Question: I'm trying to create the following:
Giving an array of objects, that every object represents a clickable line.
In the end it needs to look like the image below.

my code works mostly but i have 2 problems:
1: when looking in the log there are allot off errors.
'''
Error: [$rootScope:infdig] 10 $digest() iterations reached. Aborting!
Error: Invalid value for <rect> attribute transform="{{min.rotate}}"
'''
2: the onClick isn't working (probably because of the errors)
My directive code:
'''
app.directive('clock24', ['$filter','$rootScope', function($filter,$rootScope) {
var linkFunction = function(scope, element, attributes) {
scope.obj = attributes["clock24"];
scope.hrs = [12,1,2,3,4,5,6,7,8,9,10,11];
scope.mins = [];
for(var i=0 ; i<60; i++){
scope.mins.push(i)
}
scope.getHrs = function(){
var res = [];
var rotate = 0;
var raze = 360/ scope.hrs.length;
angular.forEach(scope.hrs, function(hr, key) {
this.push({"key":key,"id":hr,"rotate":"rotate("+rotate+" 250 250)"});
rotate+=raze;
}, res);
return res;
};
scope.getMins = function(){
var res = [];
var rotate = 0;
var raze = 360/ scope.mins.length;
angular.forEach(scope.mins, function(min, key) {
this.push({"key":key,"id":min,"rotate":"rotate("+rotate+" 250 250)"});
rotate+=raze;
}, res);
return res;
};
};
return {
restrict: 'A',
scope: false,
templateUrl: 'clockTemplate.html',
link: linkFunction
}
}]);
'''
My template code:
'''
<div class="timingClock">
<svg xmlns="http://www.w3.org/2000/svg" xmlns:xlink="http://www.w3.org/1999/xlink" xml:space="preserve" style="shape-rendering:geometricPrecision; text- rendering:geometricPrecision; image-rendering:optimizeQuality; fill-rule:evenodd; clip-rule:evenodd" viewBox="0 0 500 500">
<defs>
<script type="text/ecmascript"><![CDATA[
function changeRect(evt) {
var svgobj=evt.target;
// svgobj.style.opacity= 0.3;
// svgobj.setAttribute ('x', 300);
alert(svgobj.id);
}
]]>
</script>
<radialGradient id="toning" cx="50%" cy="50%" r="50%" fx="50%" fy="50%">
<stop offset="0%" style="stop-color: black; stop-opacity:0.3"/>
<stop offset="100%" style="stop-color: #8c770d; stop-opacity:0.1"/>
</radialGradient>
</defs>
<g id="UrTavla">
<circle style="fill:none;stroke:#010101;stroke-width:1.6871;stroke-miterlimit:10;" cx="250" cy="250" r="245"></circle>
<g id="markeringar" class="Mrk">
<rect ng-repeat="hr in getHrs()" x="245" y="5" width="20" height="20" id="{{hr.id}}" onclick="changeRect(evt)" transform="{{hr.rotate}}" ></rect>
<rect ng-repeat="min in getMins()" x="249" y="5" height="10" width="2" id="{{min.id}}" onclick="changeRect(evt)" transform="{{min.rotate}}" ></rect>
</g>
'''
<URL>
Thanks a lot.
Avi
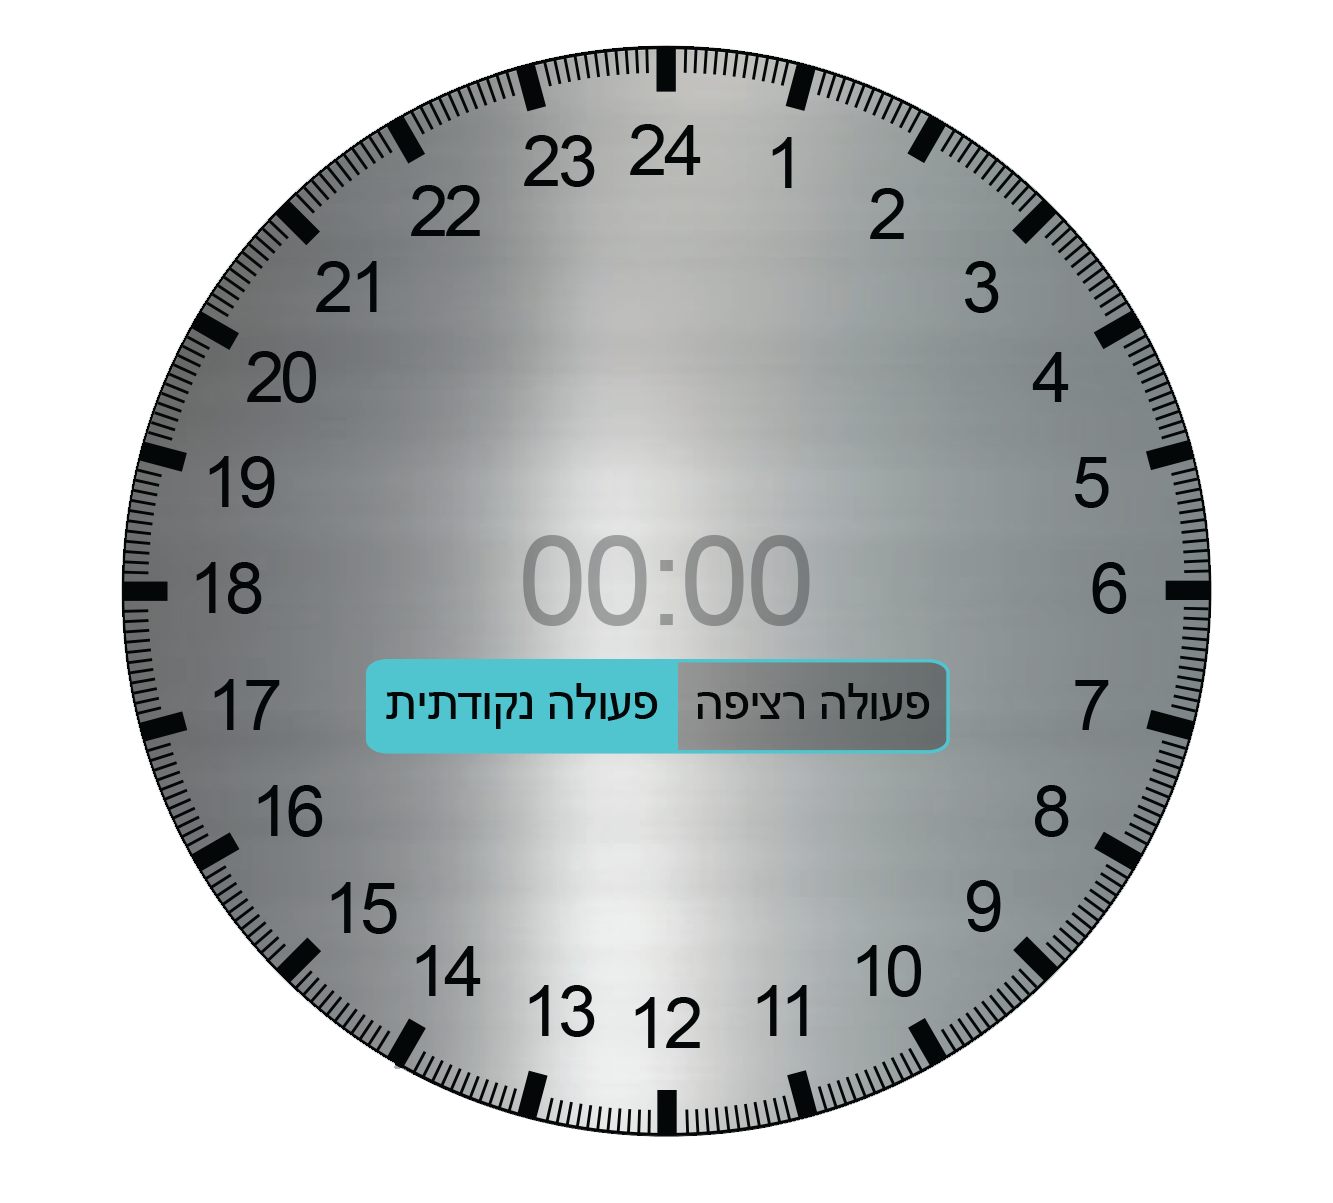
Answer: Something's wrong with the combined binding happening during the evaluation of your getHrs and getMins functions.
I was able to fix it by assigning their return values to scope variables:
'''
scope.hrsRes = scope.getHrs();
scope.minsRes = scope.getMins();
'''
And in the template:
'''
ng-repeat="hr in hrsRes"
ng-repeat="min in minsRes"
'''
Also, 'changeRect' was undefined, and the clicks started to work once I moved it to script.js.
See it here: <URL>
See this about out the rect attribute errors: <URL>